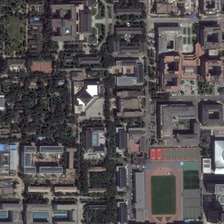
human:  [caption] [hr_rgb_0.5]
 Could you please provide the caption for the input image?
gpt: many buildings around a playground and many green trees are in a school .

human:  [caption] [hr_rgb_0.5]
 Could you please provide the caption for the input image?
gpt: many buildings around a playground and many green trees are in a school .

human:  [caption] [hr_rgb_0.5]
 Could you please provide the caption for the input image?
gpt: many buildings around a playground and many green trees are in a school .

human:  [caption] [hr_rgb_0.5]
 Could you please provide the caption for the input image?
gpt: many buildings around a playground and many green trees are in a school .

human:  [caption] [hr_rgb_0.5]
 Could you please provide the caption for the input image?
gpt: many buildings around a playground and many green trees are in a school .